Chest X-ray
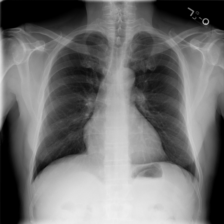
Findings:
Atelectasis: negative
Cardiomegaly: negative
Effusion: negative
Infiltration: negative
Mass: negative
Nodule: positive
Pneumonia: negative
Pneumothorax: negative
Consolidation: negative
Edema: negative
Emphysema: negative
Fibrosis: negative
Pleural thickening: negative
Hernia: negative